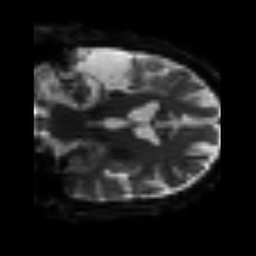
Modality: sbref
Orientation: coronal
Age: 58
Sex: male
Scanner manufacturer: siemens
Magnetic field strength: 3 T
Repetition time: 3.2 s
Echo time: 0.081 s